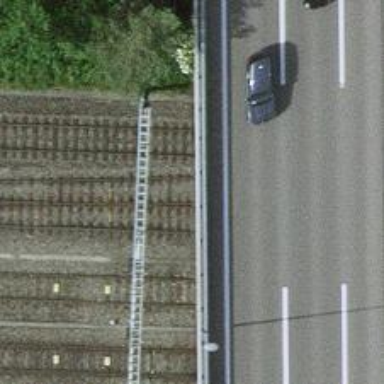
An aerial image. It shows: Single railway track with electrified contact line.